Field crop: maize
Growth stage: 2
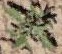
Species: atriplex